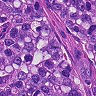
Metastatic tissue present: yes